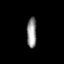
Tissue: lung
Cell type: Fibroblasts
Senescence score: 0.6212
Nuclear area (px): 292
Mean DAPI intensity: 144.993